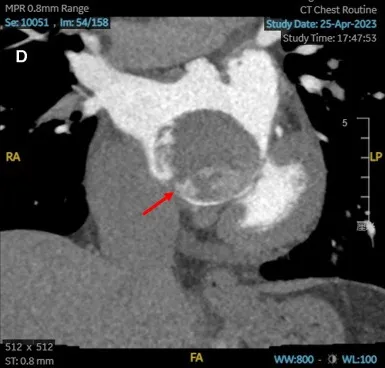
Preoperative echocardiography and enhanced cardiac CT scan images. Enhanced cardiac CT scan in transverse plane.
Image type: radiology (ct)